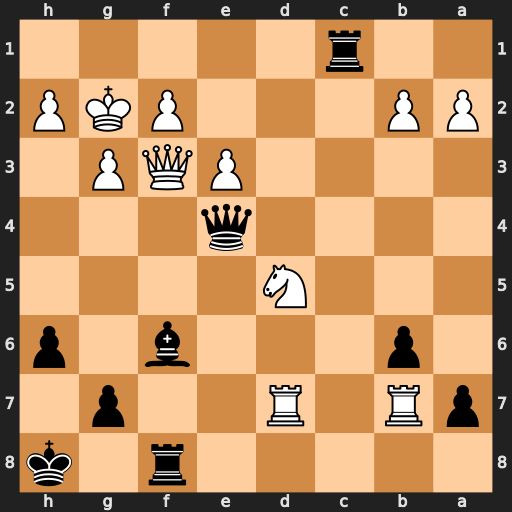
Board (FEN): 5r1k/pR1R2p1/1p3b1p/3N4/4q3/4PQP1/PP3PKP/2r5
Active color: b
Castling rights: -
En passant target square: -
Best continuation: Rg1+ Kxg1 Qxf3